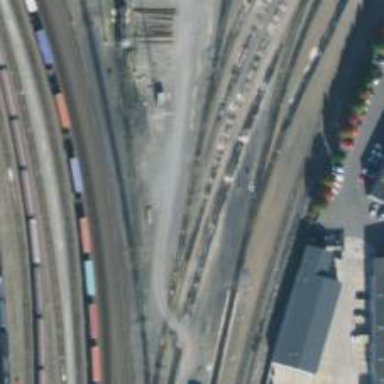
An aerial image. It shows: Railway yard in service.